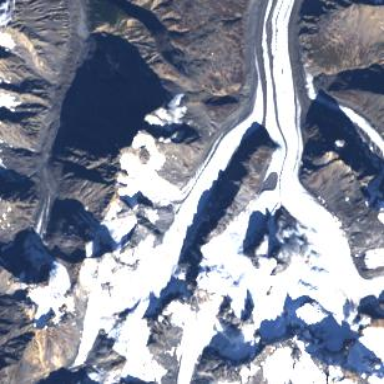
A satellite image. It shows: Majestic glacier in the distance.